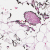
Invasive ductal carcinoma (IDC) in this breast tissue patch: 0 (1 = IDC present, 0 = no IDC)